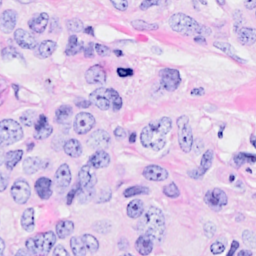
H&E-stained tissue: Breast